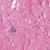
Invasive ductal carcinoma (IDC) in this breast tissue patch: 0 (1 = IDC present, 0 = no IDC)